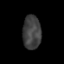
Tissue: lung
Cell type: Epithelial cells
Senescence score: 0.2236
Nuclear area (px): 601
Mean DAPI intensity: 64.627